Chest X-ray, PA view. Patient: 30 years old, sex F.
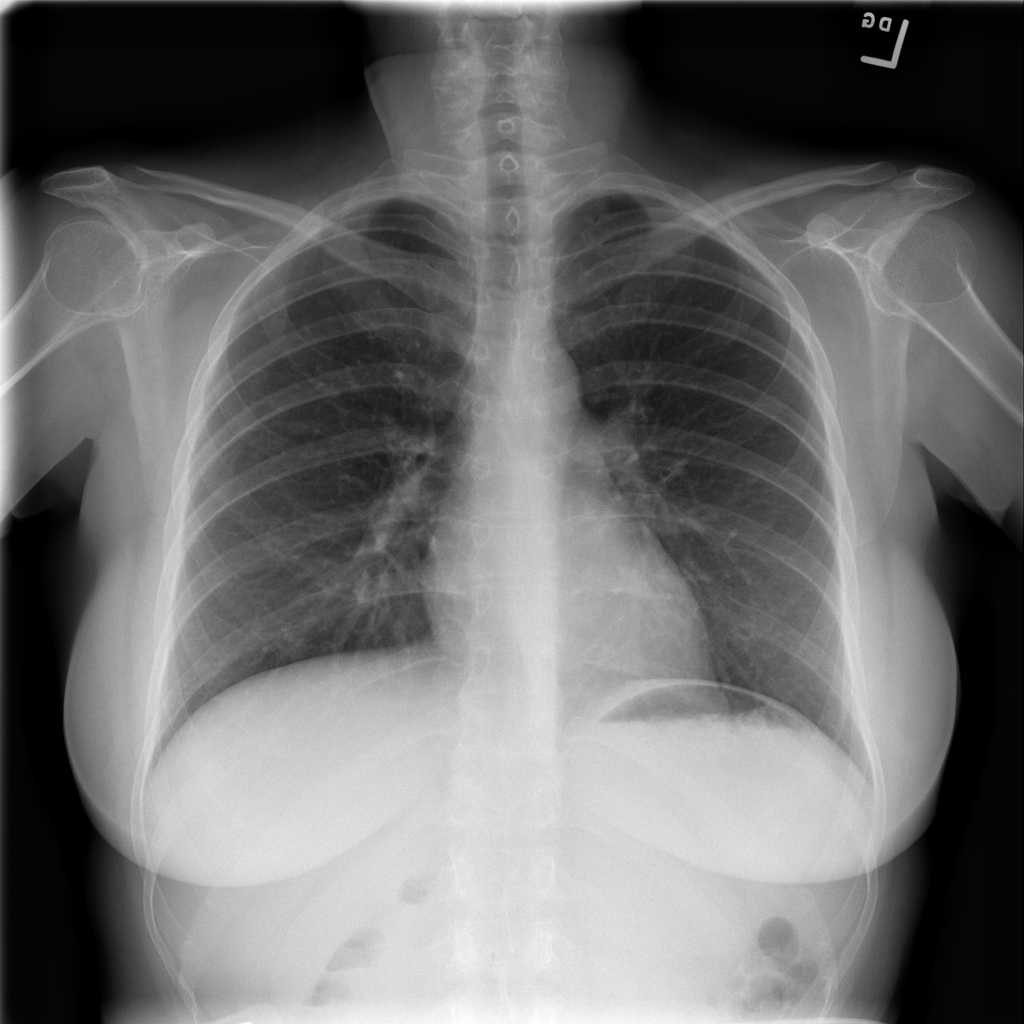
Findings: No Finding